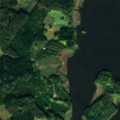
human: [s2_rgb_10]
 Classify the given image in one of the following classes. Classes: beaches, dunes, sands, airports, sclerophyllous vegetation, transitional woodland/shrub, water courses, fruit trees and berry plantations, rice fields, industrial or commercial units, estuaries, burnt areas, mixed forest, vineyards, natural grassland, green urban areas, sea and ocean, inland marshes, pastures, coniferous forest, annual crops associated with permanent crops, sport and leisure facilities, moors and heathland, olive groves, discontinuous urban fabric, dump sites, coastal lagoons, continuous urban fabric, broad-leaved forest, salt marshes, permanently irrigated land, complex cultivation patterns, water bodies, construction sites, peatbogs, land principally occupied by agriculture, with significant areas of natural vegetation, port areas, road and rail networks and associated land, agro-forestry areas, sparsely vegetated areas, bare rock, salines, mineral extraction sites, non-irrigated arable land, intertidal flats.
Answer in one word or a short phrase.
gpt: coniferous forest, mixed forest, water bodies